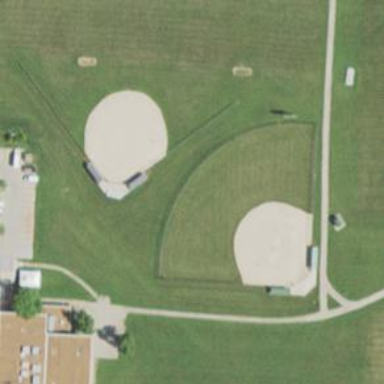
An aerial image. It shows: Baseball pitch for leisure and sports activities.